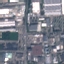
Label: Industrial